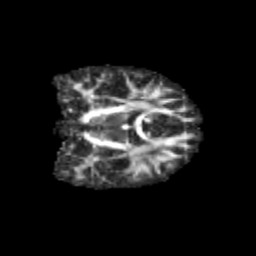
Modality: FA
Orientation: coronal
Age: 11
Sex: male
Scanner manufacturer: siemens
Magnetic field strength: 3 T
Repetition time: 3.8 s
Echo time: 0.07 s